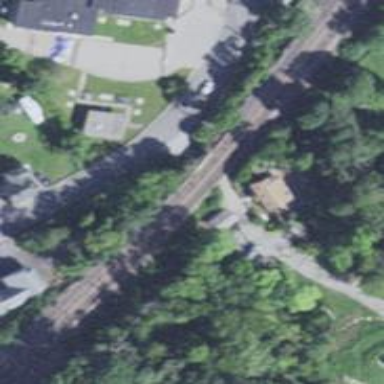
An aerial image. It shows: Railway track.